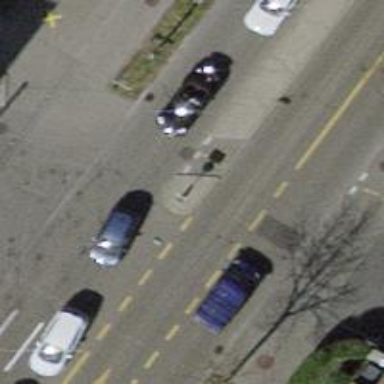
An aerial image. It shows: Secondary road with asphalt surface and separate sidewalk. There are trolley wires above the road.